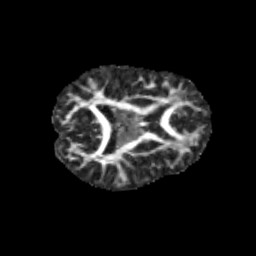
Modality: FA
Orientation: axial
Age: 9
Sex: male
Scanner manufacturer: siemens
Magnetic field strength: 3 T
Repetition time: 3.8 s
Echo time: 0.07 s